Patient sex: M
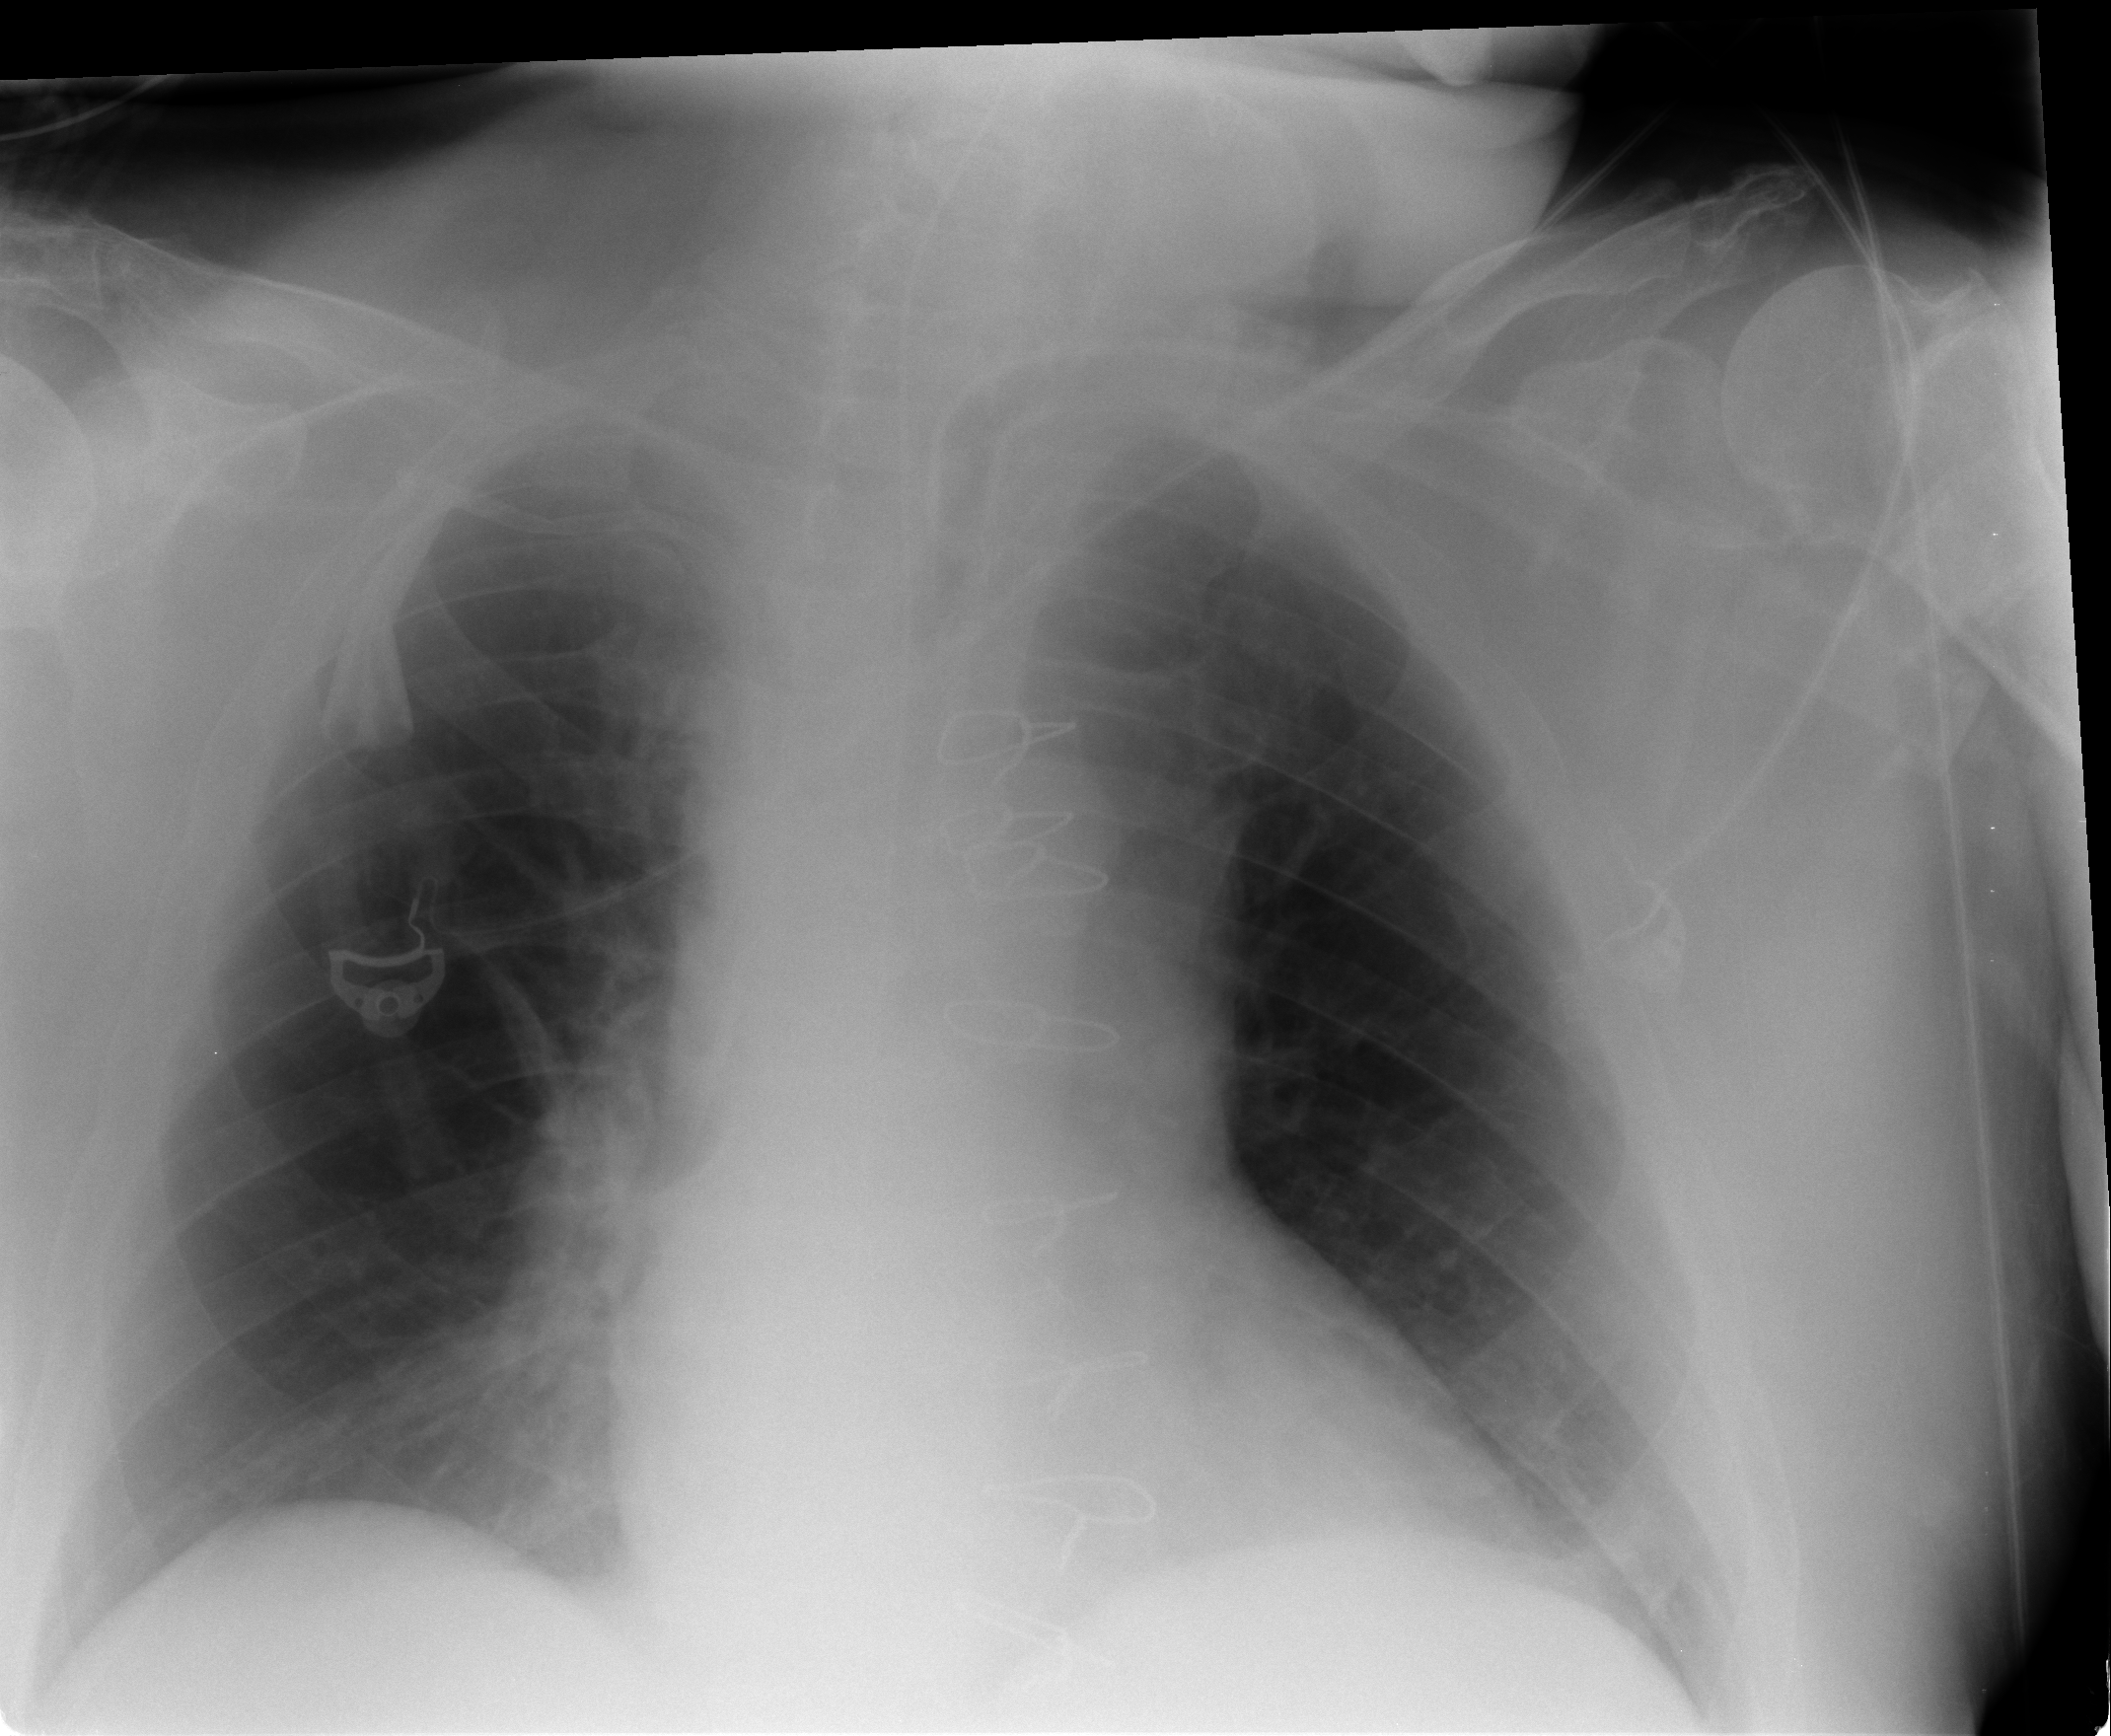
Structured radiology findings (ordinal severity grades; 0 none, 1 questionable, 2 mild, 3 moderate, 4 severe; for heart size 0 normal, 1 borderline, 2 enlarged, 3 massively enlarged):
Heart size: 2
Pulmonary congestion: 0
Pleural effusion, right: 0
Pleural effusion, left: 1
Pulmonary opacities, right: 2
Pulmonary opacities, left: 2
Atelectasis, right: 2
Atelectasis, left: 2